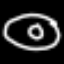
Label: donut